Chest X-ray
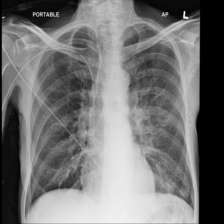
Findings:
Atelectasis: negative
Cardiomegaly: negative
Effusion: negative
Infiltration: negative
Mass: negative
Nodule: negative
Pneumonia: negative
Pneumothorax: negative
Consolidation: negative
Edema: negative
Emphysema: negative
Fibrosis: negative
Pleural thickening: negative
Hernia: negative